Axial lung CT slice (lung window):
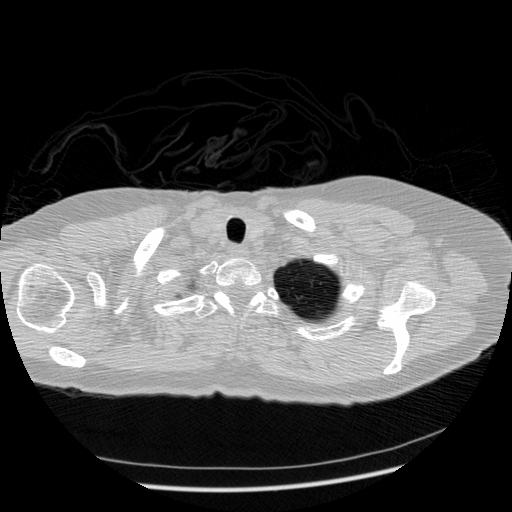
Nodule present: no